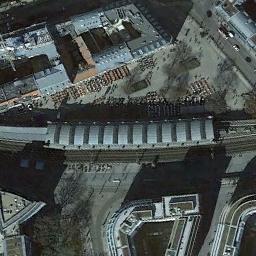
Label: railway_station